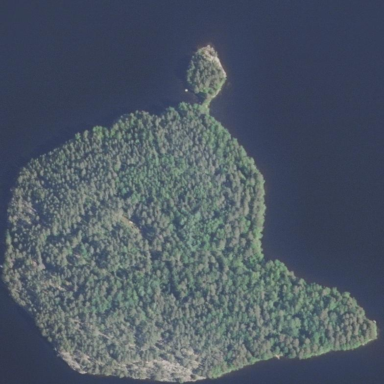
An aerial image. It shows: Island covered with woodland.